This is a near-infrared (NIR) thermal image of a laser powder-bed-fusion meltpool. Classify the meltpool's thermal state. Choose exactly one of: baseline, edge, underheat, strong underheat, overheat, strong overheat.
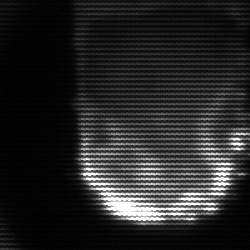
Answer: baseline